Question: I'm making a Utilization file for our team.

I'm having a bit of difficulty in identifying what kind of workflow that the agent did that day.
I need to identify first the workflow done by that agent for a specific day because each workflow has a different AHT (average handling time) for the computation of their capacity for that day.
I have this file where
'''
Column A = agent's name
Column B = date
Column C = workflow
'''
is there a way to identify the workflows that the agent did that day?
note: there are agents that are working with different workflows each day.
Here's a sample of what I was trying to do.
<URL>
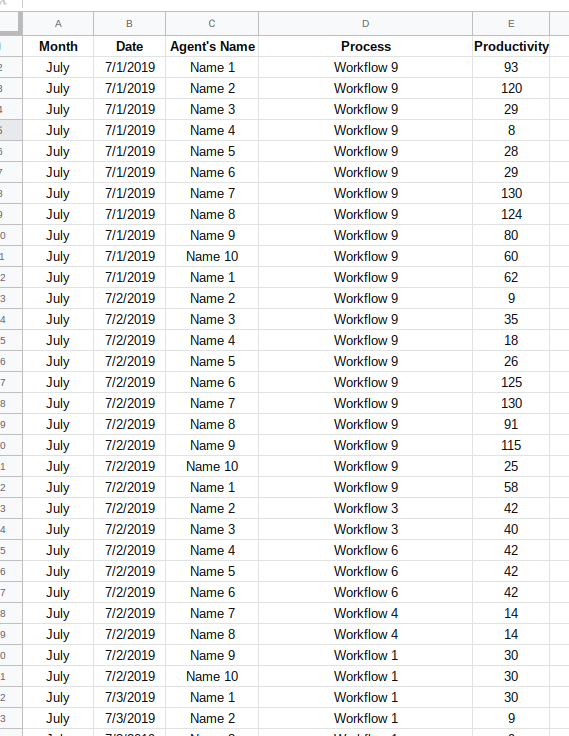
Answer: try:
'''
=IF((I2="")*(I3=""),,UNIQUE(IFERROR(FILTER(D2:D, B2:B=I2, C2:C=I3), "no data")))
'''
<URL>
## spreadsheet demo